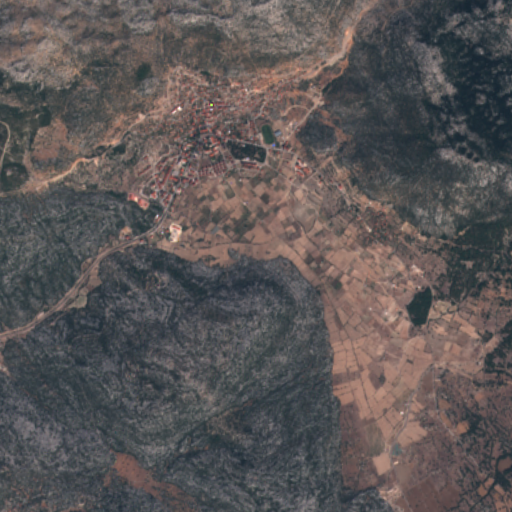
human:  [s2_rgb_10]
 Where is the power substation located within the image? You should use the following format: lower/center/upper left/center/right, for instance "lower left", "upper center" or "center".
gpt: The power substation is located in the center of the image.
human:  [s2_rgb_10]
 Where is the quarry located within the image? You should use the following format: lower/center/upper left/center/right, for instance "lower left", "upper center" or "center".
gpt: The quarry is located in the lower right of the image.
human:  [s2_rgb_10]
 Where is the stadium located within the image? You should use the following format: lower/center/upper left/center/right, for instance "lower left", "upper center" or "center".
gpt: The stadium is located in the upper center of the image.
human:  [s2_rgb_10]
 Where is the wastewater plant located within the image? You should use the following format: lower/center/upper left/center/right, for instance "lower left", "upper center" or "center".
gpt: The wastewater plant is located in the lower left of the image.
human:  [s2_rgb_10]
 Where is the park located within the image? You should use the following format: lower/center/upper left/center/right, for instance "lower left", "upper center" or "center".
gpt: There is no park in the image.